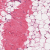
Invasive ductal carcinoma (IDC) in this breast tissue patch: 0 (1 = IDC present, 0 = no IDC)